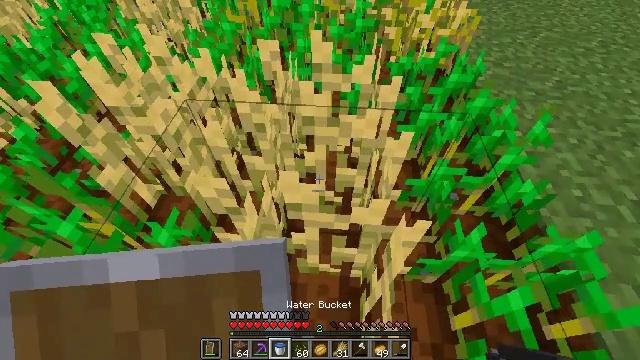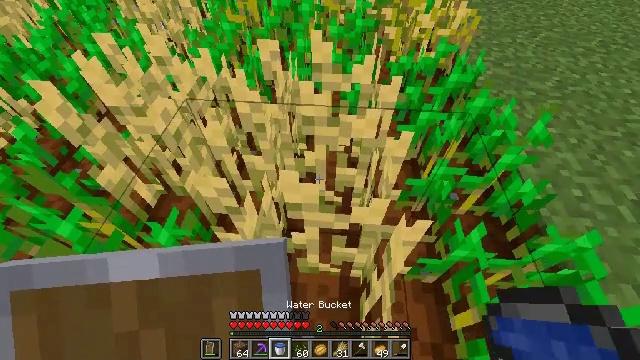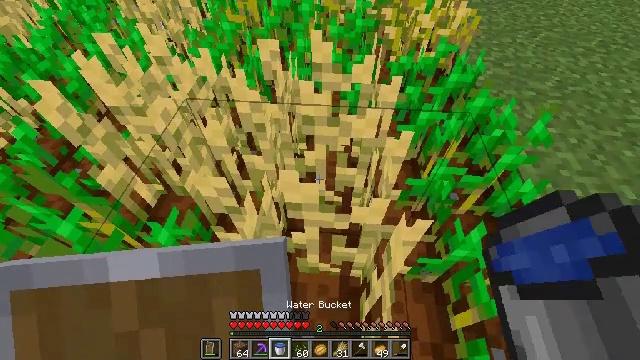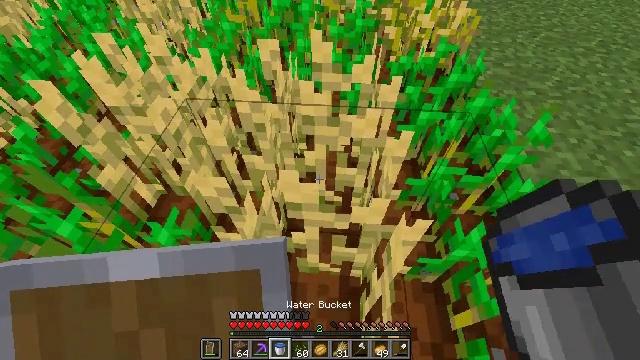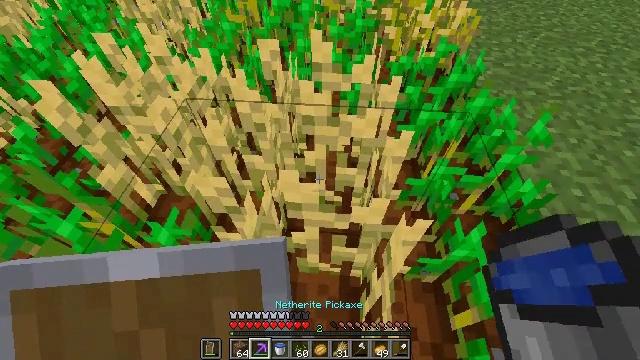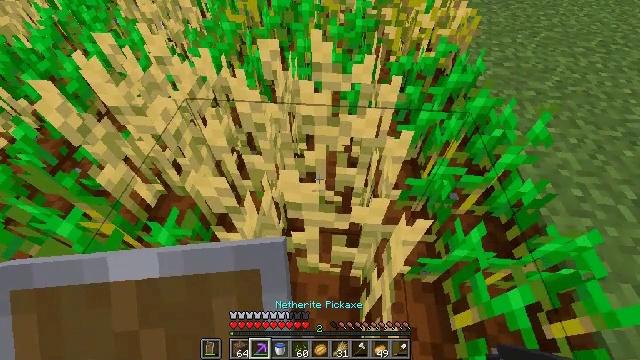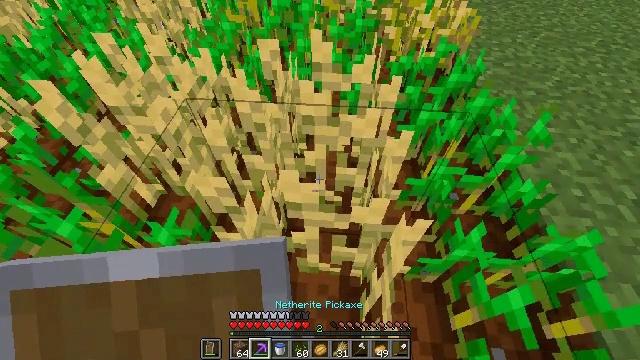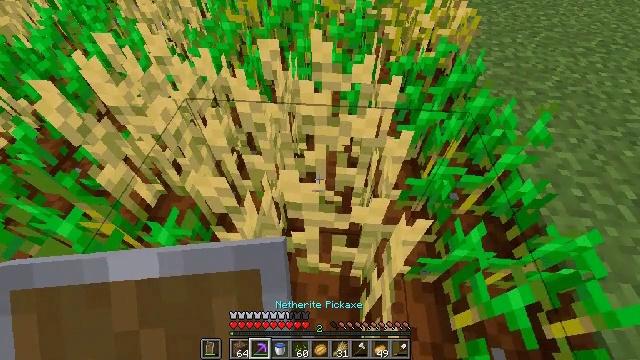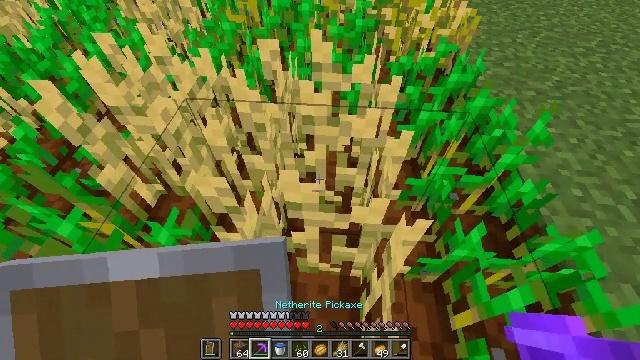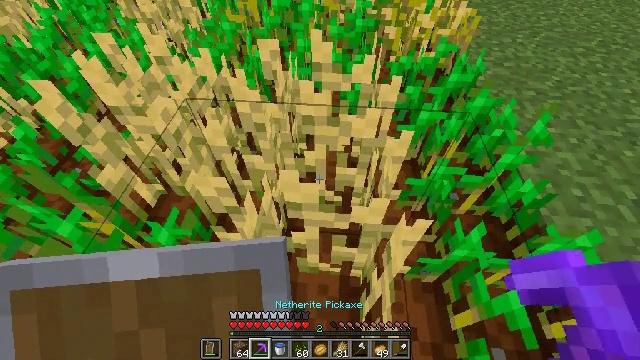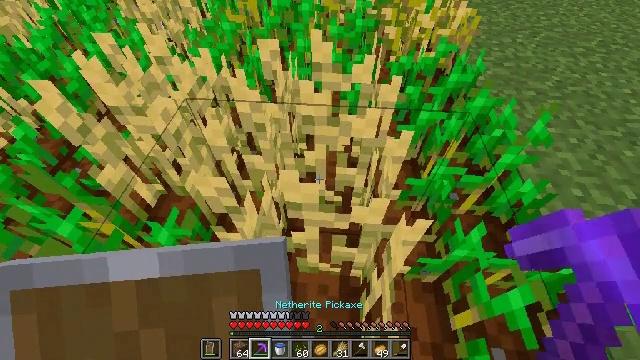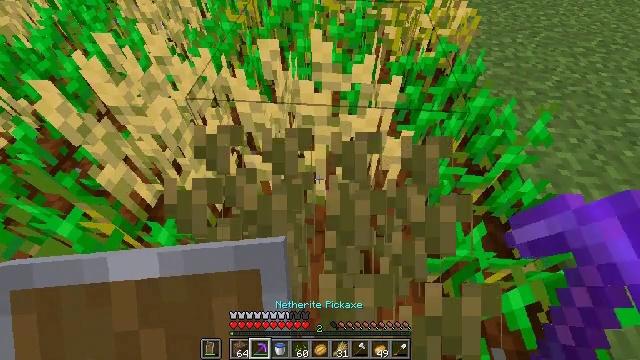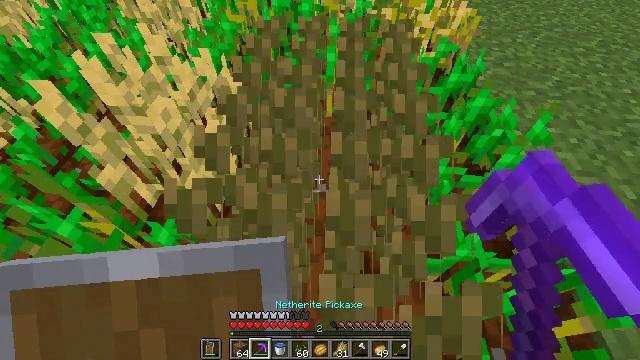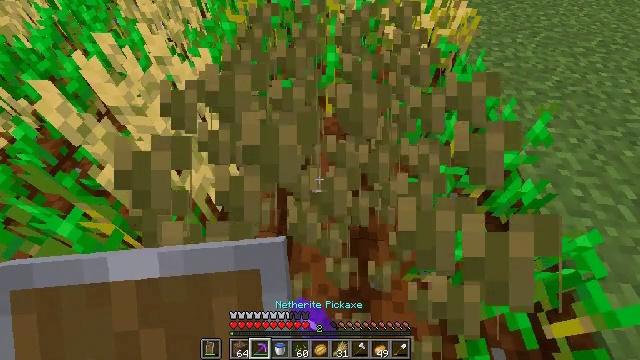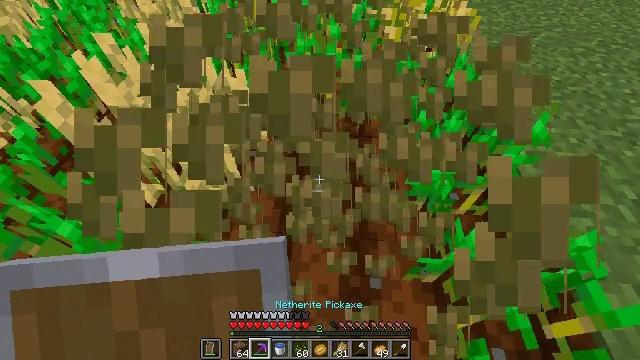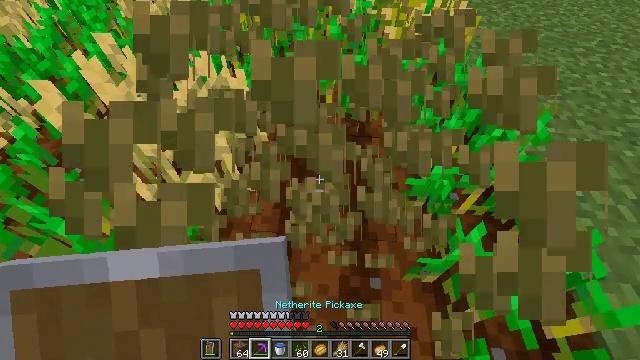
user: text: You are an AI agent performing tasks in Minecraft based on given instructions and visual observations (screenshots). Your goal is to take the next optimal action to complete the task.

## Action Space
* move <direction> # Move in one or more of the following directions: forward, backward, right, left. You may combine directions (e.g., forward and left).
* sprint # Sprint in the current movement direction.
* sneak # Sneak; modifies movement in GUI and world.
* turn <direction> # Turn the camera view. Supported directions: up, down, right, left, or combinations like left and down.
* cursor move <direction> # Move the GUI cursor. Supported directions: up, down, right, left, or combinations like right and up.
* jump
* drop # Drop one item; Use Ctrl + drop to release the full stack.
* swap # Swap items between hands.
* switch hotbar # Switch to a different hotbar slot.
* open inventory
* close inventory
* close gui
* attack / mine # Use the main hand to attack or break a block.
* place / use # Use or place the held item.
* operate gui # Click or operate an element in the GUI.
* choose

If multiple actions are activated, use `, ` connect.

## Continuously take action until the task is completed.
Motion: motion action
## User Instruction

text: Break the mature wheat plants.
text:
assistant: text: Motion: no_op
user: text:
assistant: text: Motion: no_op
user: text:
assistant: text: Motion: no_op
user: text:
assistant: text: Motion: no_op
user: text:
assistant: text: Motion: no_op
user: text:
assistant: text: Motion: no_op
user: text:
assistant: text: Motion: no_op
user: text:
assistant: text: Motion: no_op
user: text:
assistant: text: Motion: no_op
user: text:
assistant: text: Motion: no_op
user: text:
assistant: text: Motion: attack / mine
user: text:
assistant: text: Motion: attack / mine
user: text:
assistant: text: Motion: no_op
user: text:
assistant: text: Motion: no_op
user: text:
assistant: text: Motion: no_op
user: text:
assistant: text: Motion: no_op
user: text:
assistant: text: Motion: no_op
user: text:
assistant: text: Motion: no_op